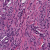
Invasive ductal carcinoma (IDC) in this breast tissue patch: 1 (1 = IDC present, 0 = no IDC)